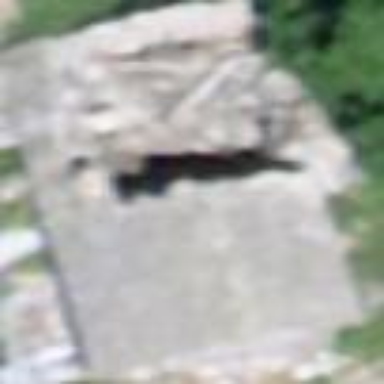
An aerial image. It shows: Historic building in ruins.